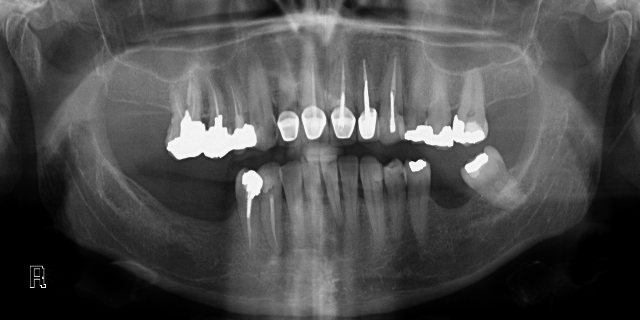
adult